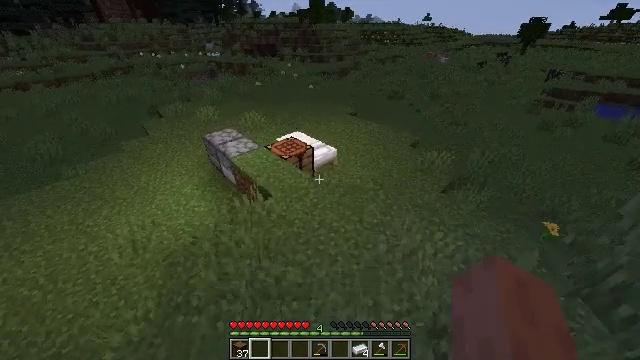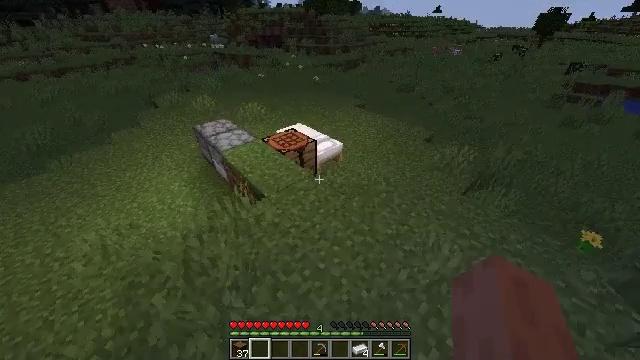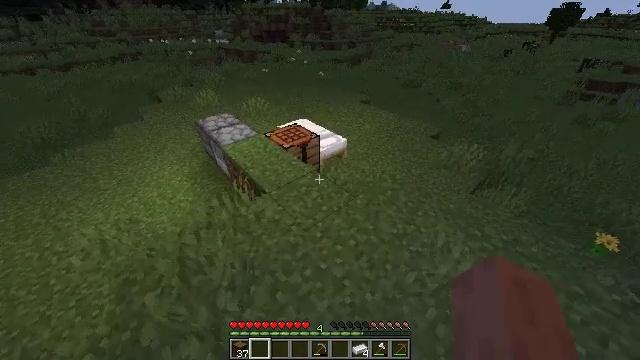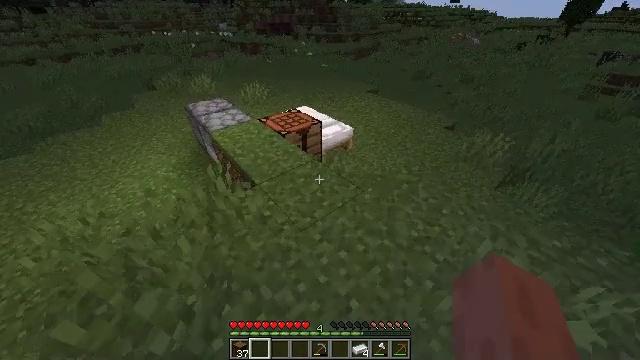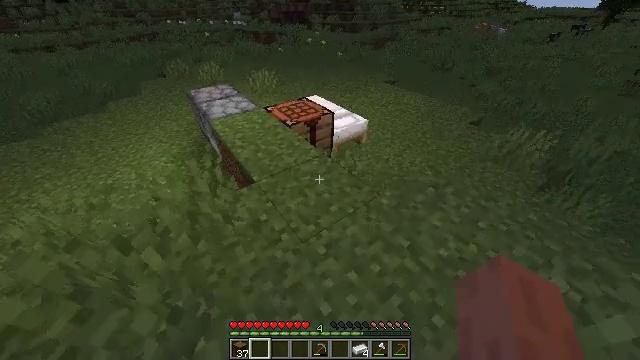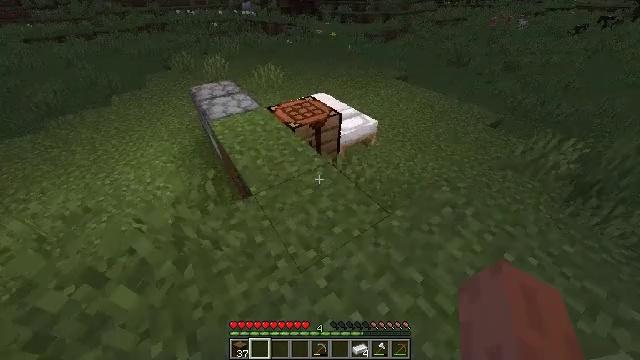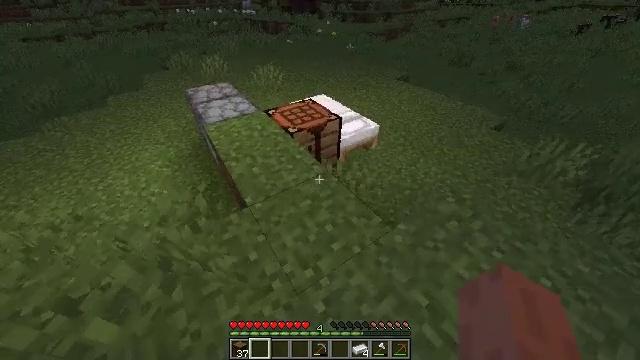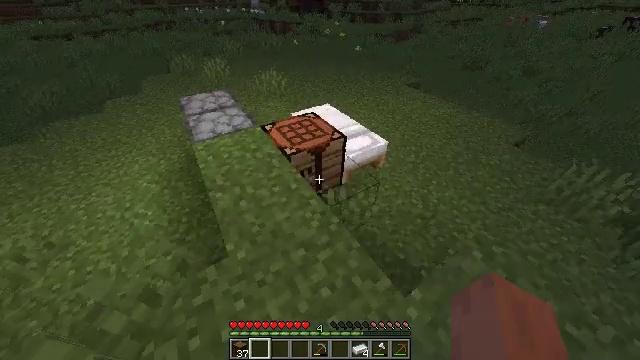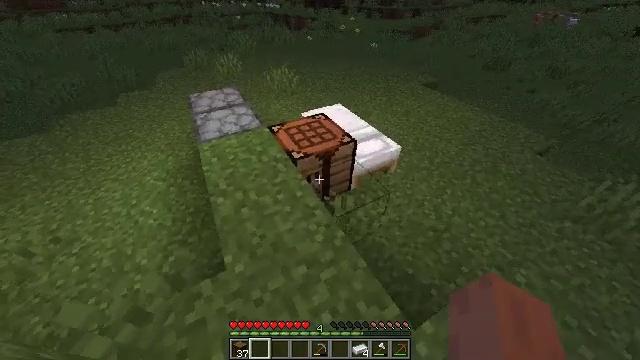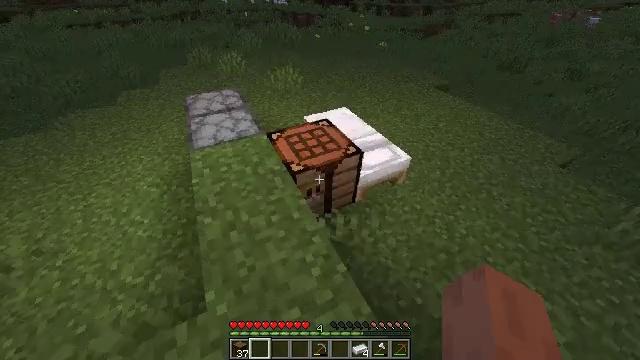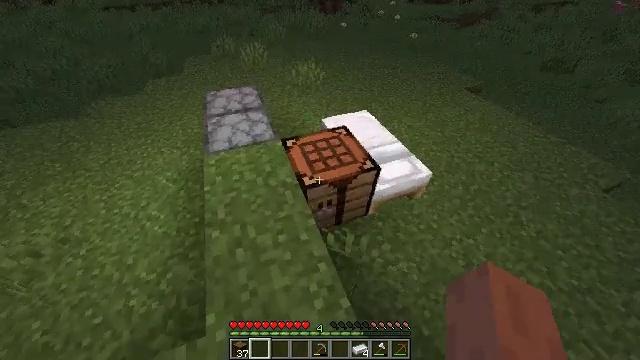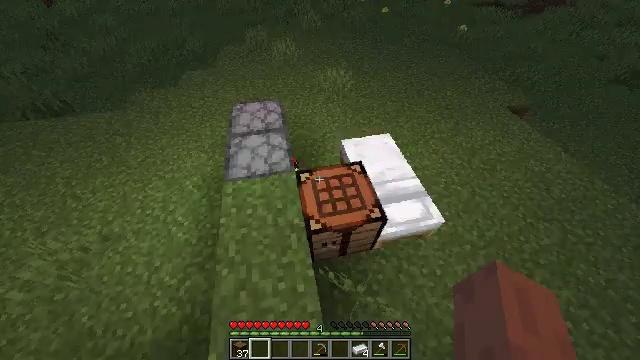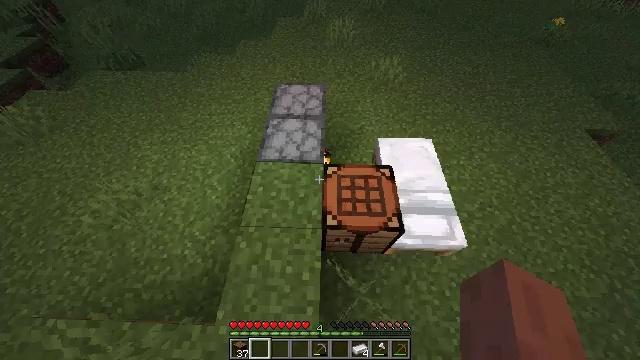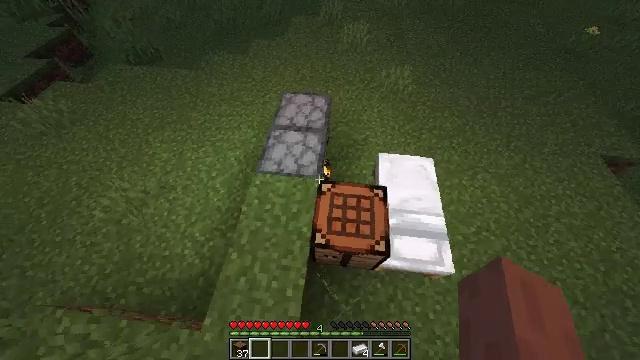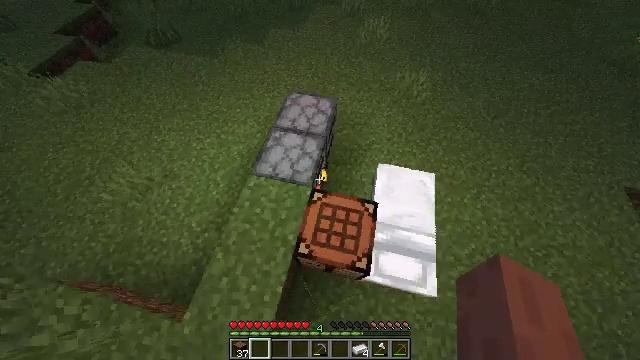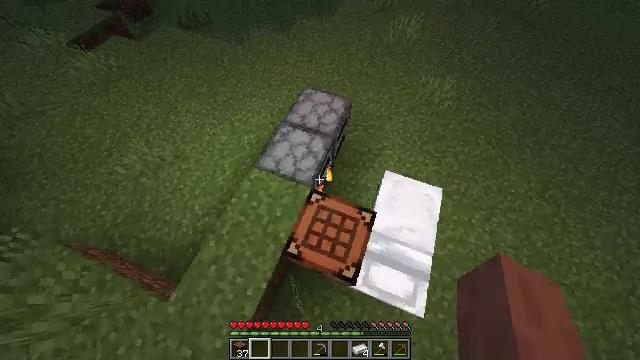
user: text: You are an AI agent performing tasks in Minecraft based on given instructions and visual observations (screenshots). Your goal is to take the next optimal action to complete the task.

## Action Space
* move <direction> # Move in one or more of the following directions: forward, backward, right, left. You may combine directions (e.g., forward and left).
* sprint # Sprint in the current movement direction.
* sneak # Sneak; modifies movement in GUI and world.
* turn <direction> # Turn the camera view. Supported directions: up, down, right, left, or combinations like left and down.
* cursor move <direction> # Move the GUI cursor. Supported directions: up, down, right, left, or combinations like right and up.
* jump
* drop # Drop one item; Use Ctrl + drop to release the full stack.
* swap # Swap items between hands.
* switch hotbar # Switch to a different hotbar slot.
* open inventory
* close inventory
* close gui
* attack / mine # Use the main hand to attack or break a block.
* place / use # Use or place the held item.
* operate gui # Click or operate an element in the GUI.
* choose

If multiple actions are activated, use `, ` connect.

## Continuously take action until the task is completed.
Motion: motion action
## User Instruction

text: Craft cooked mutton using raw mutton and a heat source.
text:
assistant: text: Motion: move forward, turn left and down
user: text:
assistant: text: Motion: move forward, turn left
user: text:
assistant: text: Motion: move forward, turn left
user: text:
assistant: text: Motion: move forward, turn left and down
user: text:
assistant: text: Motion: move forward, turn left and down
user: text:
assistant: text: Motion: move forward
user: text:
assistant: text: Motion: move forward, turn left
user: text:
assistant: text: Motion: move forward, turn left
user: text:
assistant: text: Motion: move forward, turn left
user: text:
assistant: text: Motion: move forward and move right, turn left and down, jump
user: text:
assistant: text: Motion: move forward and move right, turn left and down, jump
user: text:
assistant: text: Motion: move forward and move right, turn left and down, jump
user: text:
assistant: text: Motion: move forward and move right, turn left and down
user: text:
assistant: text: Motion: move forward and move right, turn left and down
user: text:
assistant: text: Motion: move right, turn left and down
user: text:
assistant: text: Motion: move right, turn left and down
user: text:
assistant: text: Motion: turn left and down
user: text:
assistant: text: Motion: turn left
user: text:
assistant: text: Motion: turn left
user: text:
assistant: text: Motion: turn left and up
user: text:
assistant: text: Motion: turn left and up
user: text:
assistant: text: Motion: turn left and up
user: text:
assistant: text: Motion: move forward, turn left and up
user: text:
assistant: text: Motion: move forward, turn left and up
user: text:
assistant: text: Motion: move forward
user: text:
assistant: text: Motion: turn right and up
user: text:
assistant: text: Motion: turn right and up
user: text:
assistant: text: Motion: turn right
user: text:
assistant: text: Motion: turn right
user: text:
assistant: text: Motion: turn right